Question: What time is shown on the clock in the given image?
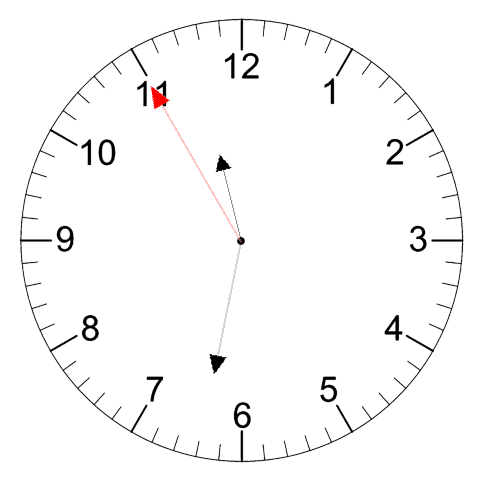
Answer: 11:31:55